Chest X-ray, PA view. Patient: 65 years old, sex M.
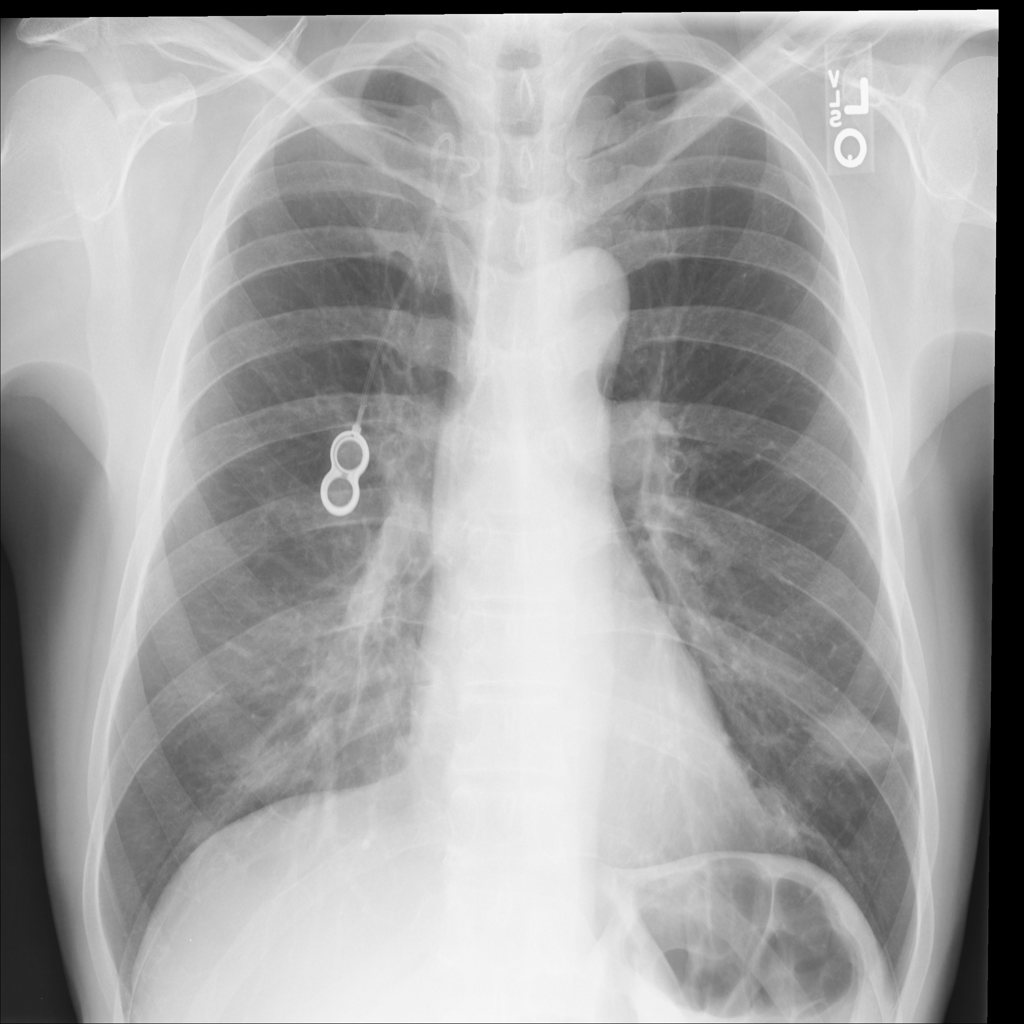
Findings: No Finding